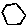
Label: hexagon